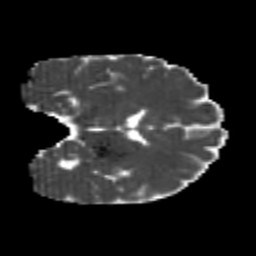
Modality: MD
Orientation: coronal
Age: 22
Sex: male
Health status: healthy
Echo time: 0.074 s